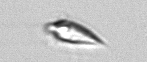
Label: Oxytoxum